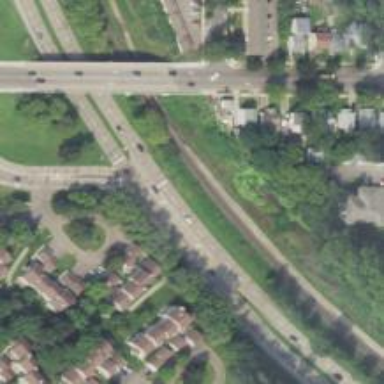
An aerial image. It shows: Trunk link highway.